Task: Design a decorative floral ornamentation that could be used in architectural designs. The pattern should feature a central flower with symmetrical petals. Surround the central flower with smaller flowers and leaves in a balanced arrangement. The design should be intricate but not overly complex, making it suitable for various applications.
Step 452:
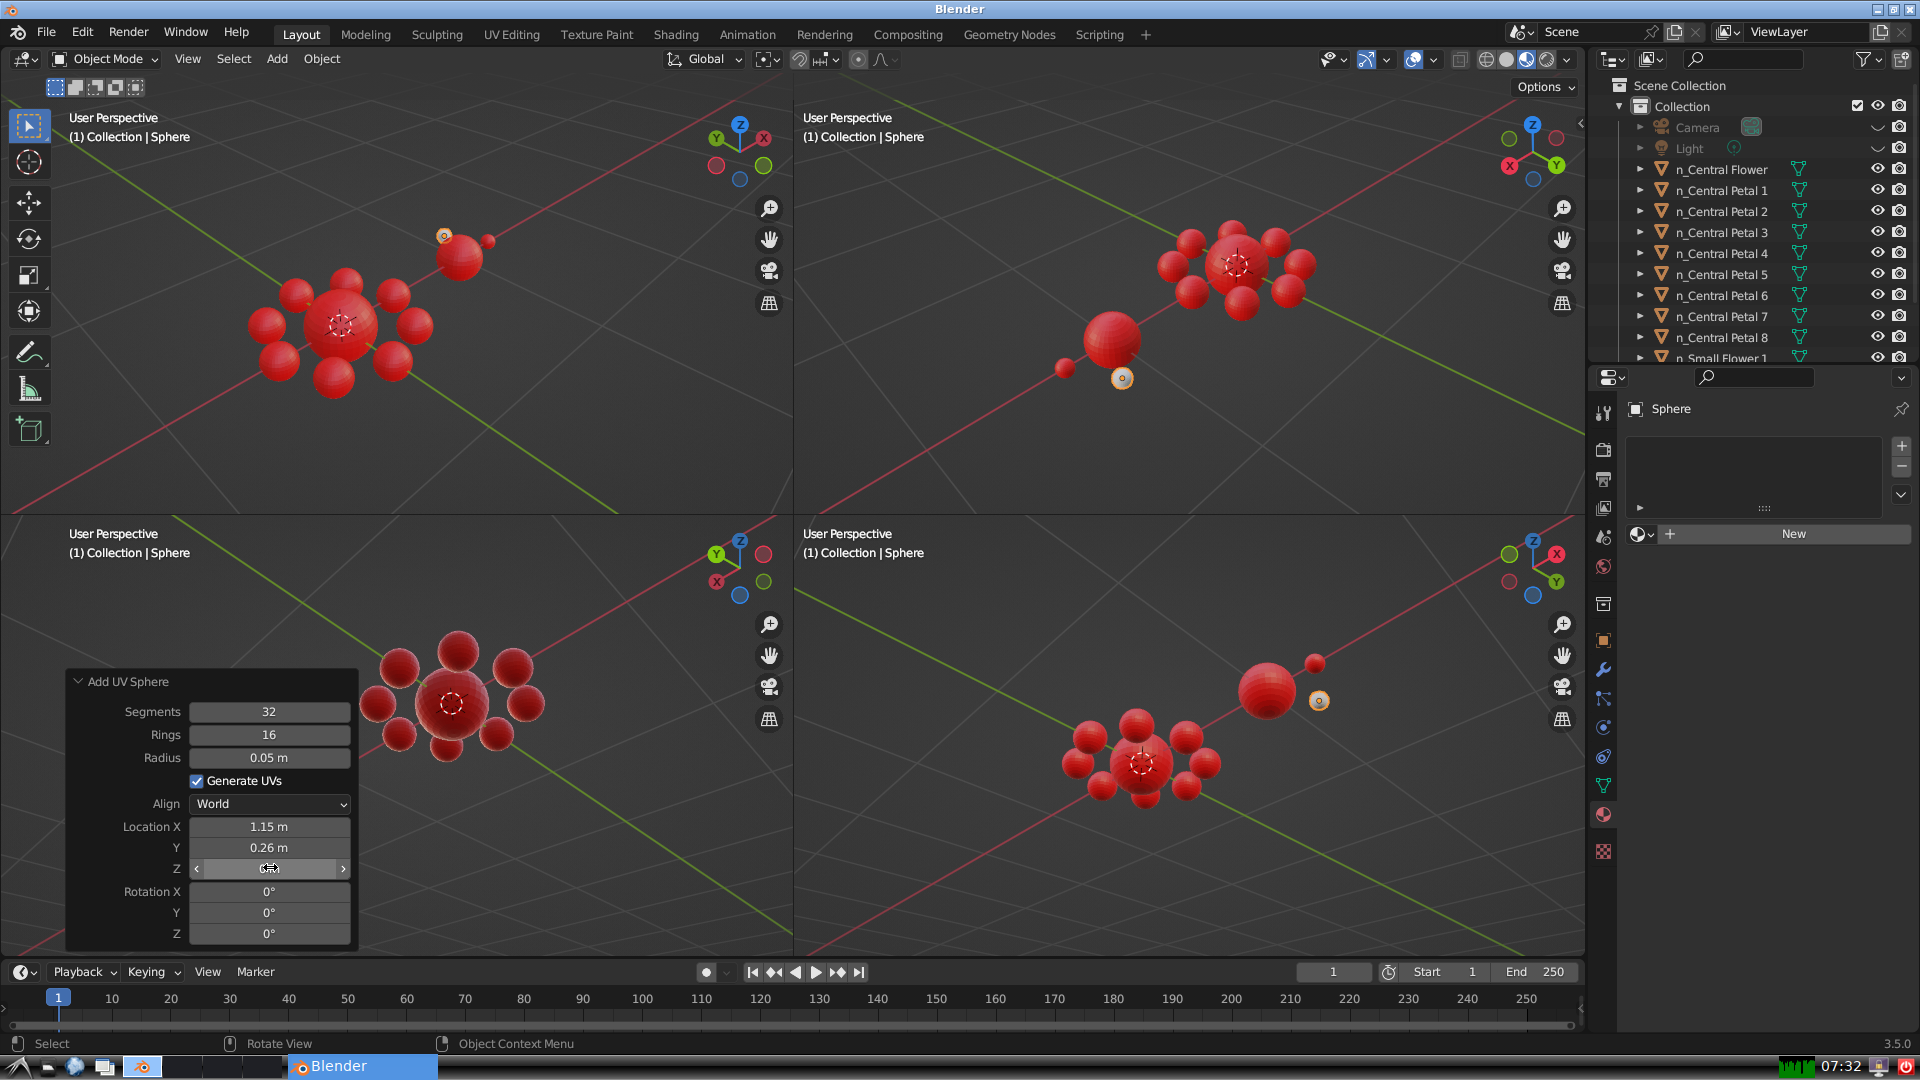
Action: {"mouse_move": [960, 540]}